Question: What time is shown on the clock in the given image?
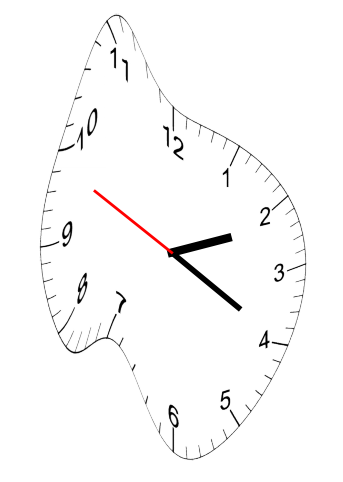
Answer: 02:19:49